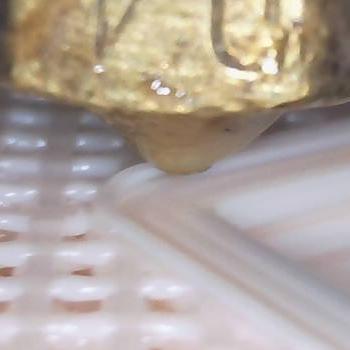
Flow rate: 56%